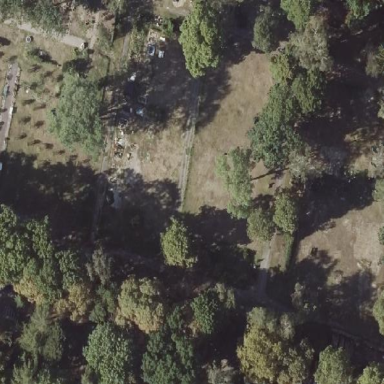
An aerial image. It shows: Sector within cemetery.